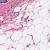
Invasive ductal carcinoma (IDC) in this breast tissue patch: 1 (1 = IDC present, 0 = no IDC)